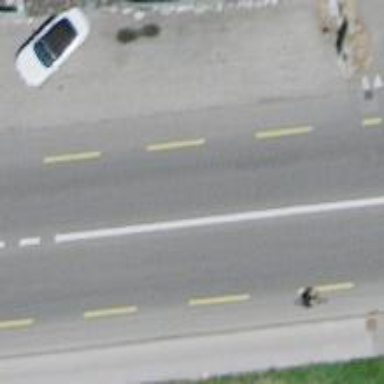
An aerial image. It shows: Primary highway with asphalt surface. It also has lane for cyclists on both sides.